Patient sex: F
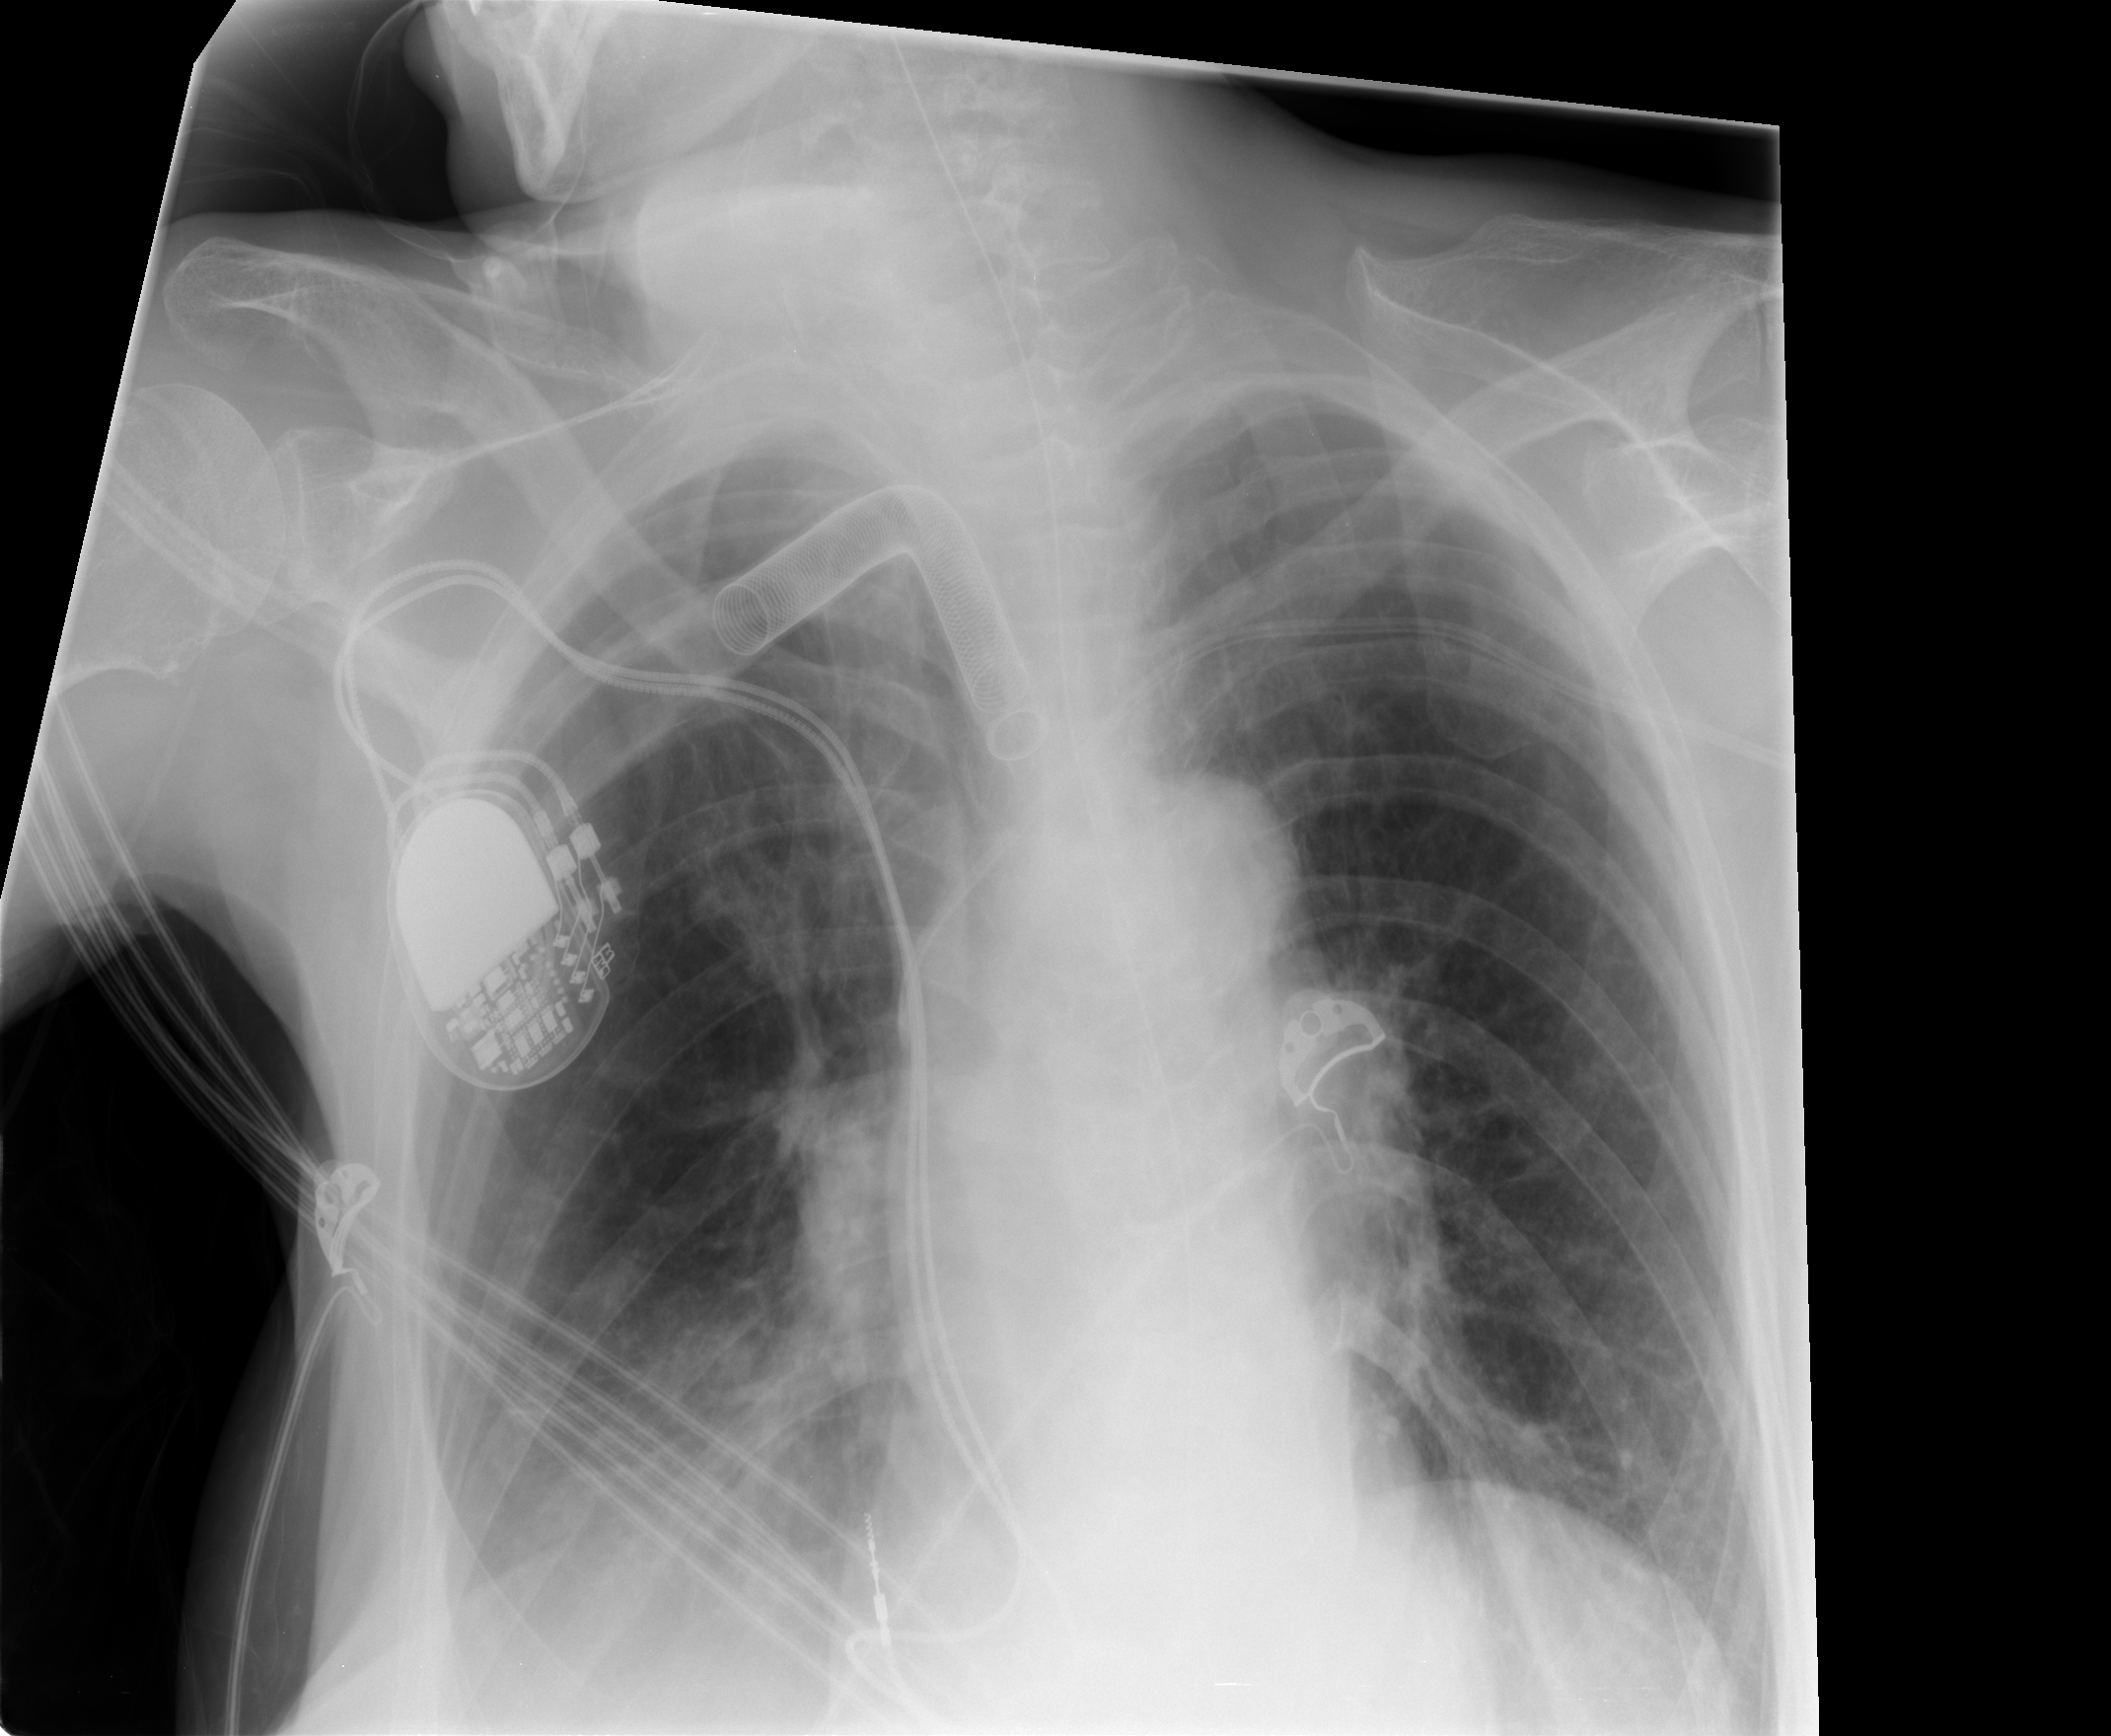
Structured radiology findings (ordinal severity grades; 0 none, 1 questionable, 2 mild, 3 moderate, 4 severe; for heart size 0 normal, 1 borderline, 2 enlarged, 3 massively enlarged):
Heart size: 0
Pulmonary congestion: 0
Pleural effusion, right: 2
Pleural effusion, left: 0
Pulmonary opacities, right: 1
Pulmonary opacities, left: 0
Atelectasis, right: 2
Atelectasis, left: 0